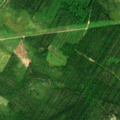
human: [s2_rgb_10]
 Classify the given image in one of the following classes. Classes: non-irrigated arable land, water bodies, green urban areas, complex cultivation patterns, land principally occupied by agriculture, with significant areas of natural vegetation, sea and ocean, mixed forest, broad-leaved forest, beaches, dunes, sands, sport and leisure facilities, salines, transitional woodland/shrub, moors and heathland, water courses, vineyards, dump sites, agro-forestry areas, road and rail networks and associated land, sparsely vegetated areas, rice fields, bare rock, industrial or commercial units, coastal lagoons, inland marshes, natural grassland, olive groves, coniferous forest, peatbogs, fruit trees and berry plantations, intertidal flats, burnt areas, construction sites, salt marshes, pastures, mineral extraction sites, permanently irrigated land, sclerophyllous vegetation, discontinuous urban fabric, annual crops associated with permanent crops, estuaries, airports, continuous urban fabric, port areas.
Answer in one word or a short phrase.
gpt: coniferous forest, mixed forest, transitional woodland/shrub